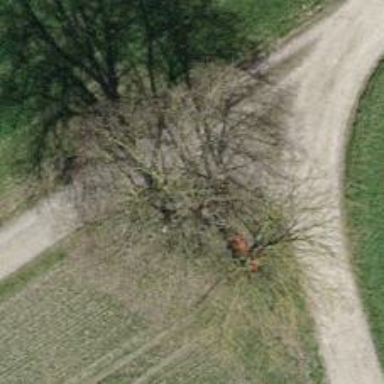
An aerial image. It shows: Single tag "natural: tree."